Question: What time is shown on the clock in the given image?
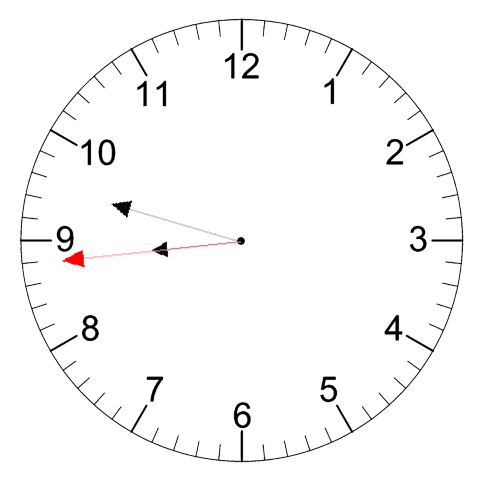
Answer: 08:47:44